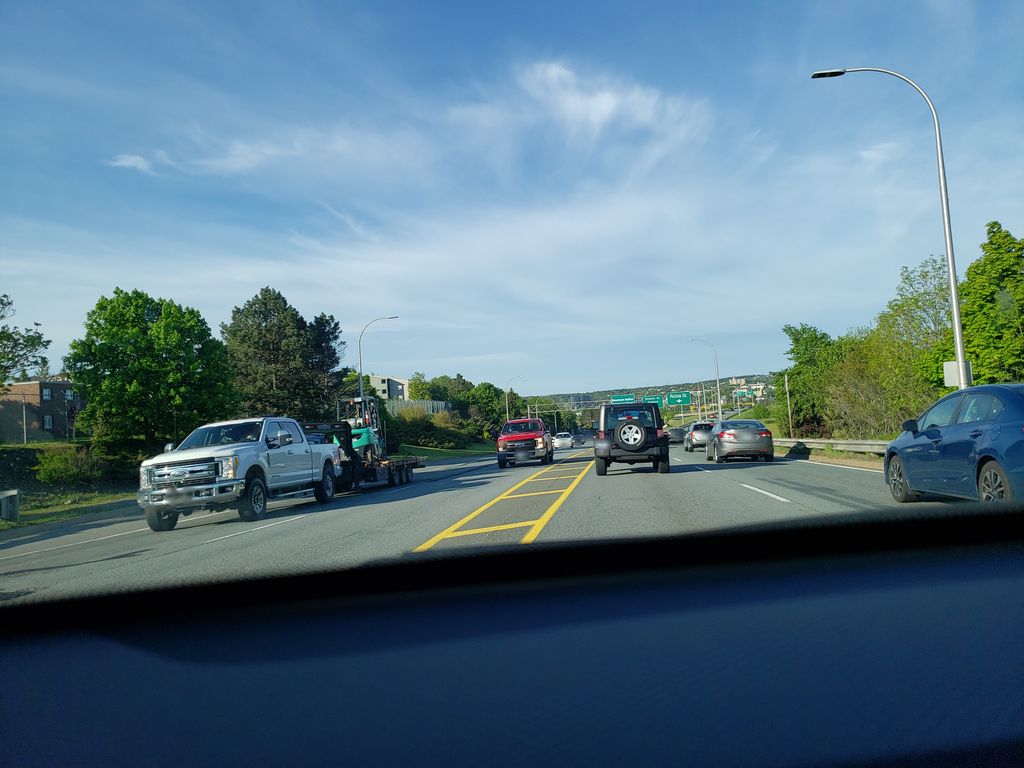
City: halifax